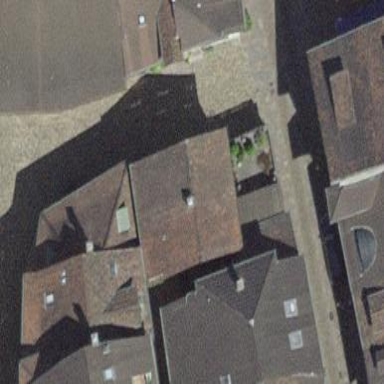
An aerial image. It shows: Building with tile roof.